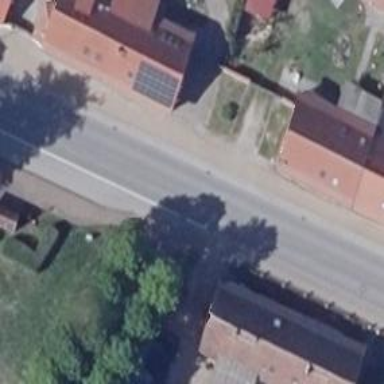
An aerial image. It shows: Primary road with asphalt surface.